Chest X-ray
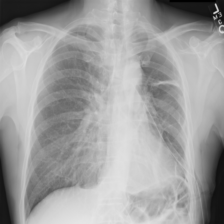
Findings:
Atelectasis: positive
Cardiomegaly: negative
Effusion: negative
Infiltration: negative
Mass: negative
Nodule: negative
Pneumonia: negative
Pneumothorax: positive
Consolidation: negative
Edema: negative
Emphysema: negative
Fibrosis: negative
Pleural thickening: negative
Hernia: negative